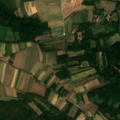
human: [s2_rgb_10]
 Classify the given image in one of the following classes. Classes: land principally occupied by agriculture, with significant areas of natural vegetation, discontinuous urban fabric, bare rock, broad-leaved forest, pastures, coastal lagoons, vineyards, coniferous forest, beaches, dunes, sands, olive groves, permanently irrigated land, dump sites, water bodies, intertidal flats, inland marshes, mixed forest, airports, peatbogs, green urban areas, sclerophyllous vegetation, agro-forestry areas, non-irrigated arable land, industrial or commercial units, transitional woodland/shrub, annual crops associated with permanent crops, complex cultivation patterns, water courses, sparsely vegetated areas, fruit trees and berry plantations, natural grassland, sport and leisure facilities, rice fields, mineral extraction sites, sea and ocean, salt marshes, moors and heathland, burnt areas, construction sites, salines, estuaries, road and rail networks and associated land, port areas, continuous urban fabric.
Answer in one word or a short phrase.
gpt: complex cultivation patterns, land principally occupied by agriculture, with significant areas of natural vegetation, broad-leaved forest